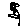
Label: flower